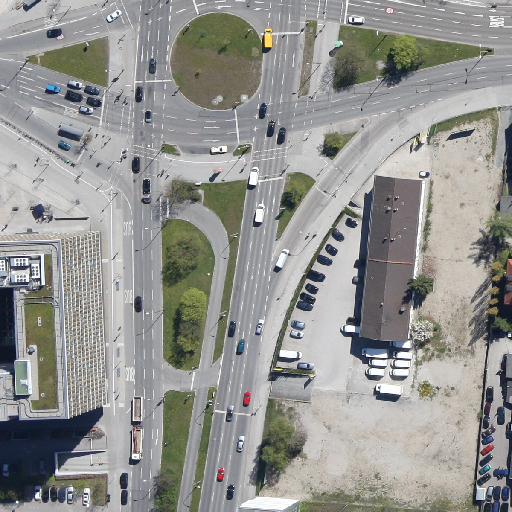
Referring expression: impervious surface